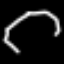
Label: octagon